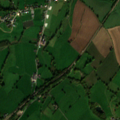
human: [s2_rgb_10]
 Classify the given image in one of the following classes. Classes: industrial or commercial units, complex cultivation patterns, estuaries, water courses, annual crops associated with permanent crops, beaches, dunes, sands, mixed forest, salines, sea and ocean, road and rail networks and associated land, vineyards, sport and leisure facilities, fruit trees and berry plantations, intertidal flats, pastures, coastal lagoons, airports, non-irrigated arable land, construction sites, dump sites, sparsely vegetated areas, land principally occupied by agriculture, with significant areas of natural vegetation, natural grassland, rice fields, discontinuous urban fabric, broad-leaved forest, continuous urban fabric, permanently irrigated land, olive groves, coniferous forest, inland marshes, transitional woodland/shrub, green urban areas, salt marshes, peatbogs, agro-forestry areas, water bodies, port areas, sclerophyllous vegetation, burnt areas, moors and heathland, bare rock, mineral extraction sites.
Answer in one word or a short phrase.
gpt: discontinuous urban fabric, pastures